Question: I'd like to generate random uniform samples from n-dimensional solid spheres.
My current method is this
'''
def sample_sphere(d, npoints):
points = np.zeros((npoints, d))
for i in range(npoints):
r = np.random.rand() #random radius
v = np.random.uniform(low= -1, high=1, size=d) #random direction
v = v / np.linalg.norm(v)
points[i] = r * v
return points
'''
But unsurpringly, this method gives a higher concentration of points near 0, since the sampling density is not proportional to the volume:

How can I sample uniformly?
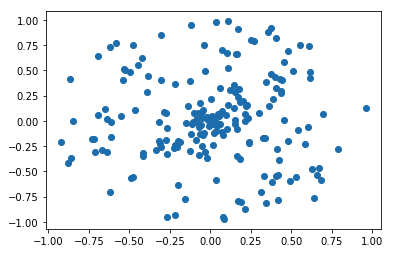
Answer: There are two basic interpretations of a spherical distribution:
# 1. Bounded solid sphere
The probability of getting a point at a given radius is given by the volume of a shell with thickness 'dr' at that radius: 'p(r) ~ r^D' up to a constant. The radial CDF is therefore '(r / R)^(D+1)', where 'R' is the outer radius and 'D' is the dimensionality. The sphere has to be bounded unless you want to select from all of space.
A standard way to generate samples given the CDF is to invert it:
'''
random_radius = R * np.pow(np.random.uniform(0, 1), 1 / D)
'''
By the way, a common way of picking properly uniform directions is to use the Gaussian distribution (<URL>:
'''
random_direction = np.random.normal(size=D)
random_direction /= np.linalg.norm(random_direction)
'''
You can, and should, vectorize your function. There is no need for looping:
'''
def sample_sphere(r, d, n):
radii = r * np.pow(1 - np.random.uniform(0, 1, size=(n, 1)), 1 / d)
directions = np.random.normal(size=(n, d))
directions *= radii / np.linalg.norm(directions, axis=1, keepdims=True)
return directions
'''
Notice the '1 - np.random.uniform(...)'. This is because the range of the function is '[0, 1)', while we want '(0, 1]'. The subtraction inverts the range without affecting the uniformity.
# 2. Unbounded decaying distribution
In this case you're looking for something like a Gaussian with spherical symmetry. The radial CDF of such a distribution scales with 'R^(D-1)'. For the Gaussian, this is called the Rayleigh distribution in 2D, Maxwell in 3D, and chi in the general case. These are available directly through the <URL> objects, respectively.
In this case, radius has less meaning, but it can be interpreted as the standards deviation of your distribution.
The unbounded version of your function (also vectorized), then becomes:
'''
def sample_sphere(s, d, n):
radii = scipy.stats.chi.rvs(df=d, scale=s, size=(n, 1))
directions = np.random.normal(size=(n, d))
directions *= radii / np.linalg.norm(directions, axis=1, keepdims=True)
return directions
'''